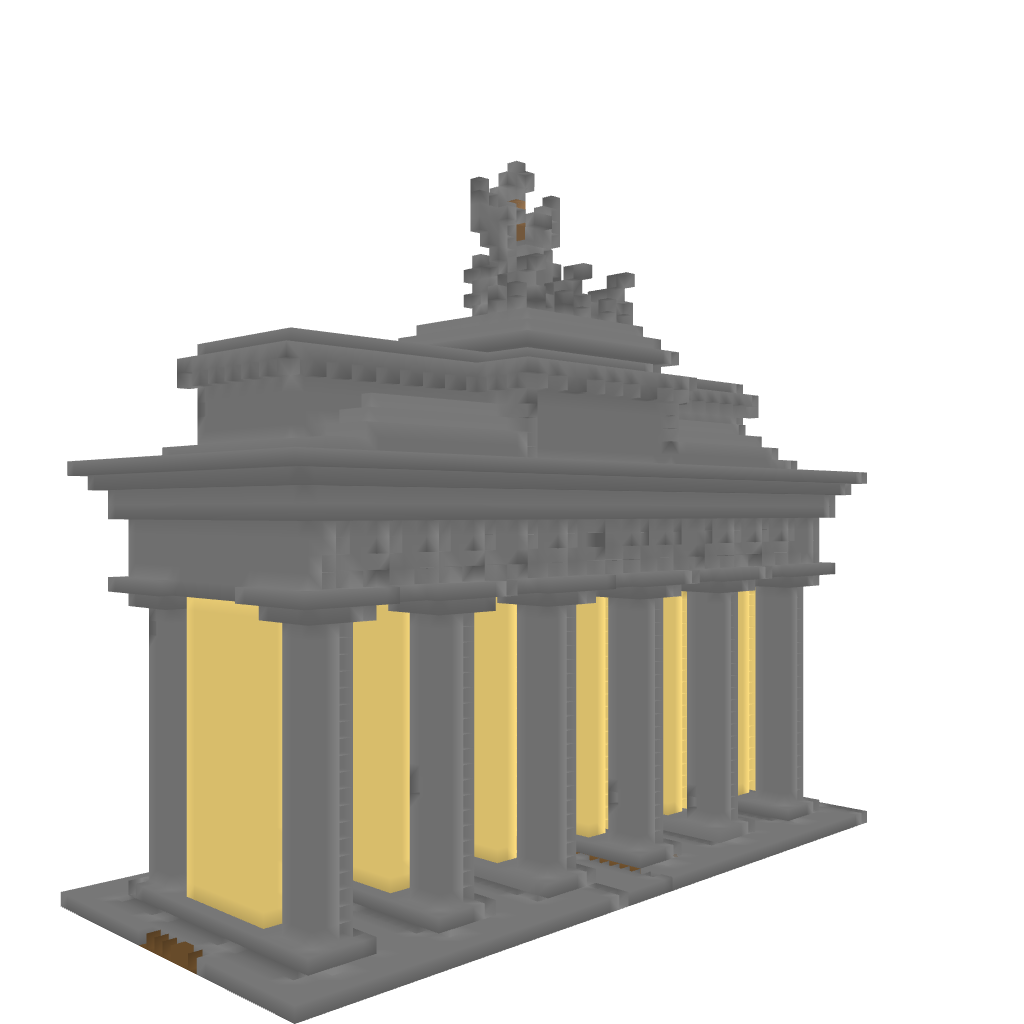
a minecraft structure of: Brandenburger Tor bad low quality